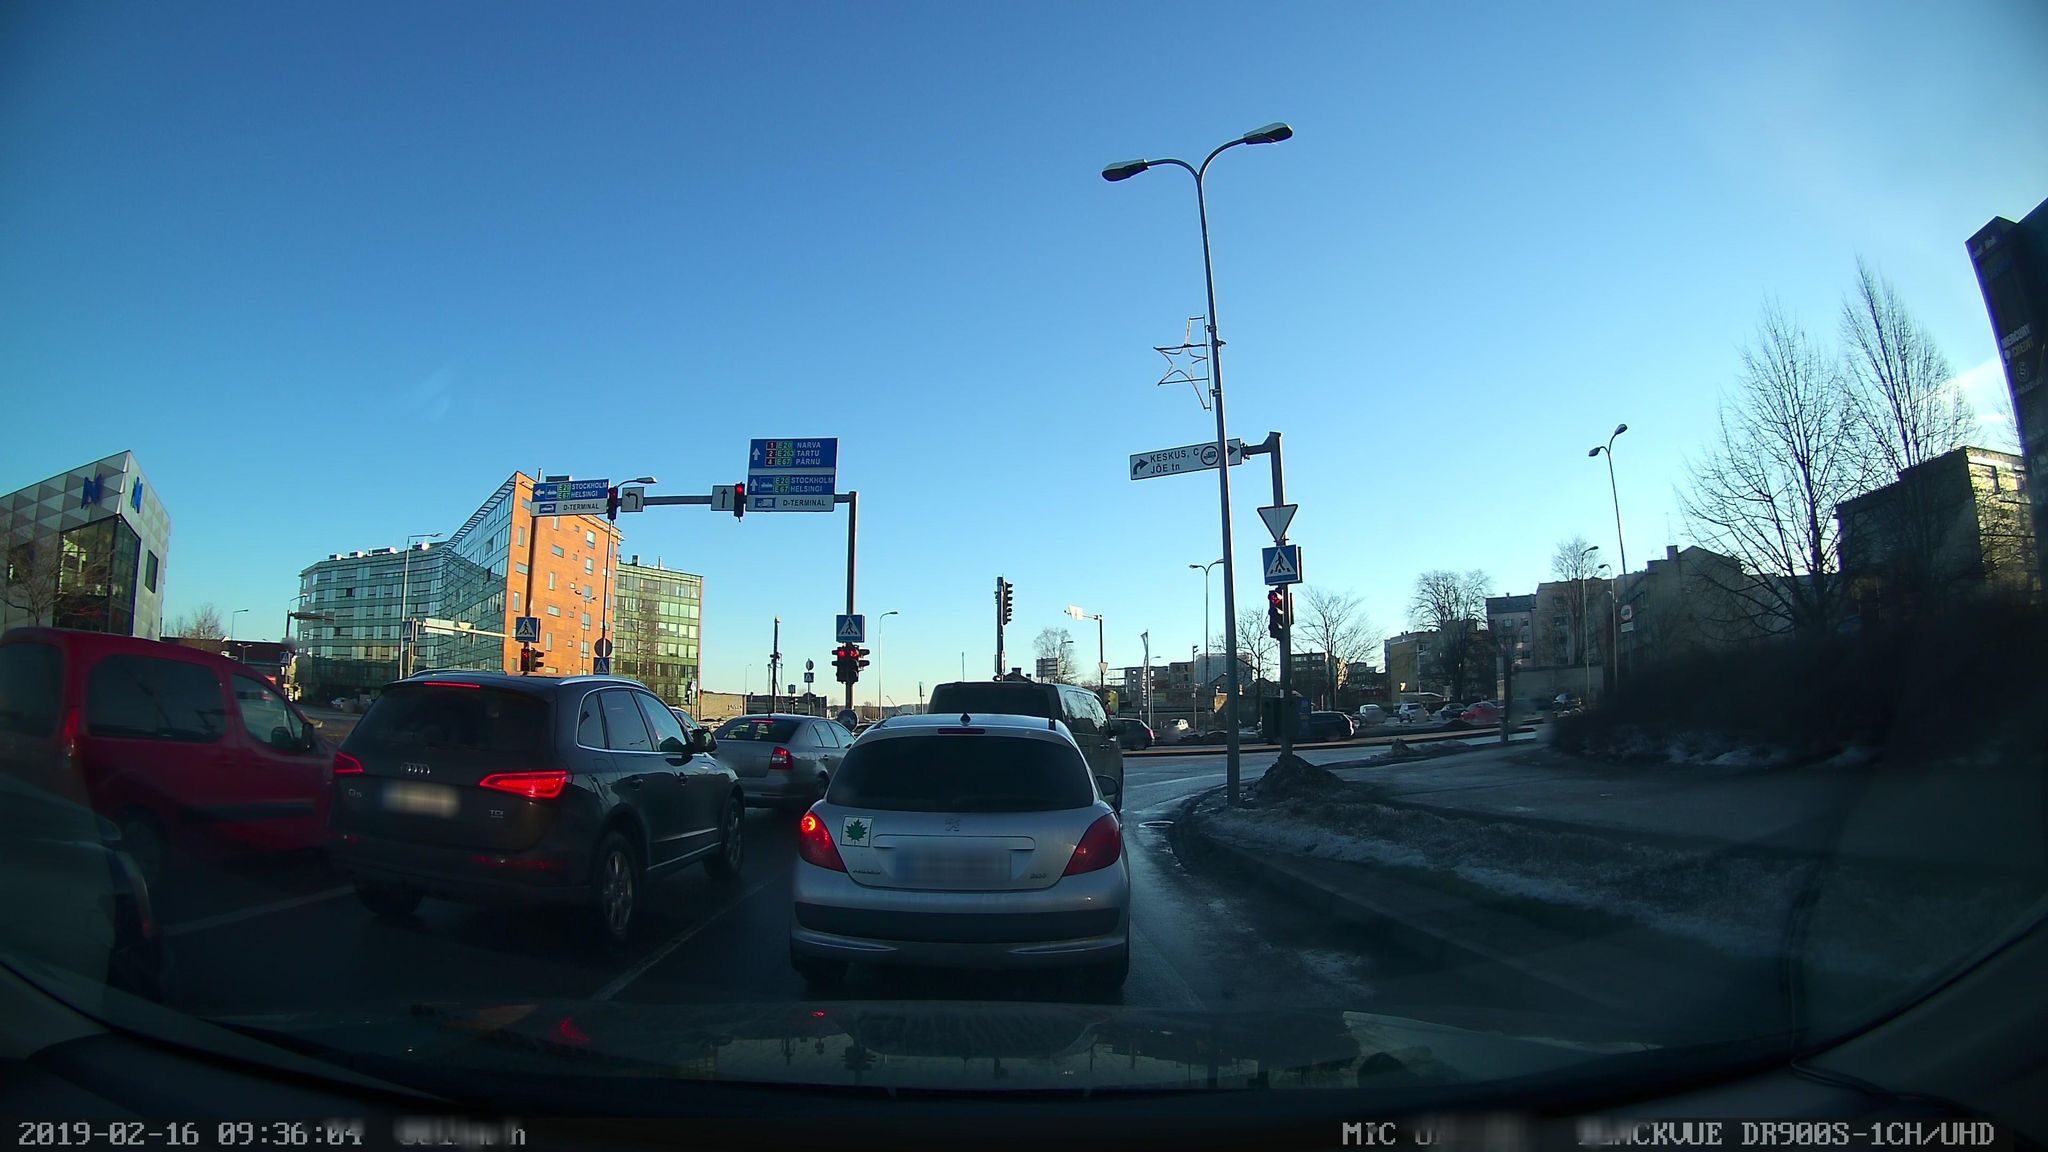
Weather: snowy
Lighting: day
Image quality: good
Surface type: driving surface
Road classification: secondary_link
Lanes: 2
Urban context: urban centre
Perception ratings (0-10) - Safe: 1.13, Lively: 4.5, Beautiful: 0.8, Boring: 5.4, Depressing: 3.95, Wealthy: 0.96